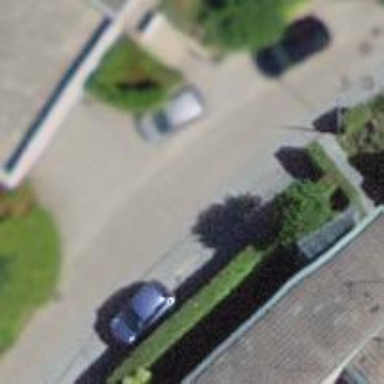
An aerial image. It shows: Residential road with asphalt surface.